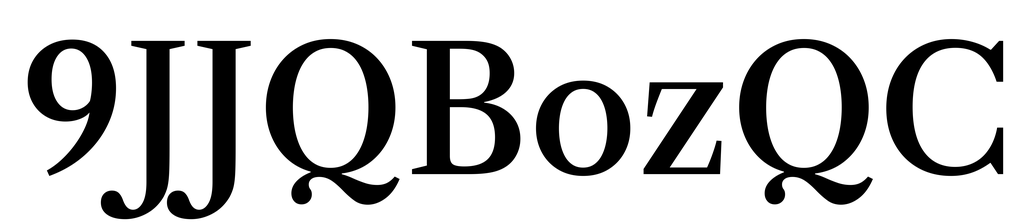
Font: LibreCaslonText_Medium